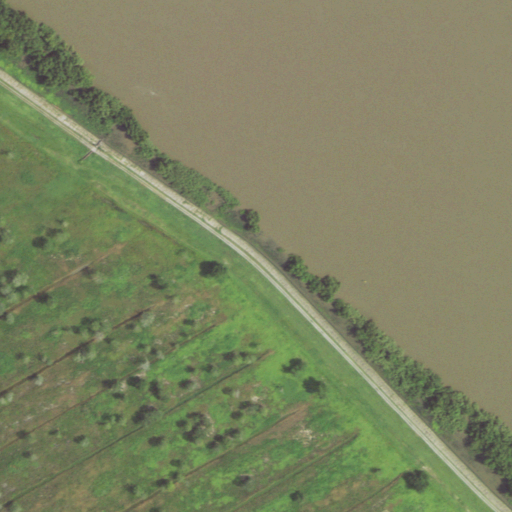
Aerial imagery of levee in Louisiana named Diamond Revetment containing open water, herbaceous wetlands, woody wetlands, cultivated crops, shrub, mixed forest, low intensity development, deciduous forest, grassland, and open development